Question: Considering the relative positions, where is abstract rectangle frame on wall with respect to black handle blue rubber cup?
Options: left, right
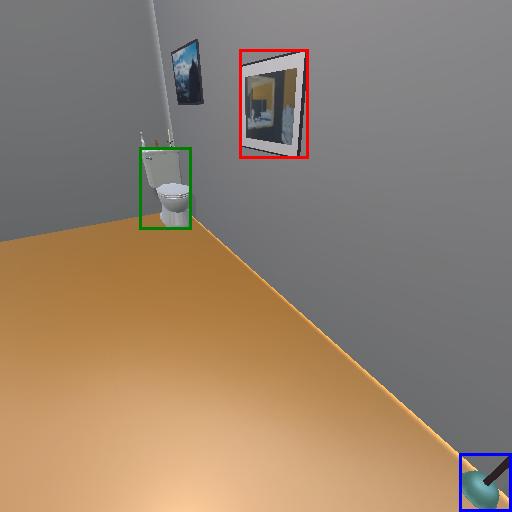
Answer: left